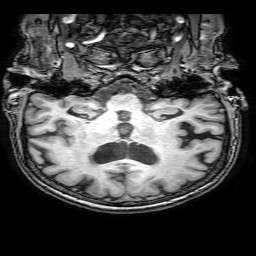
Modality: T1w
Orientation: sagittal
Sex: female
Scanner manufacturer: philips
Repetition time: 0.008143 s
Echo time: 0.00374 s